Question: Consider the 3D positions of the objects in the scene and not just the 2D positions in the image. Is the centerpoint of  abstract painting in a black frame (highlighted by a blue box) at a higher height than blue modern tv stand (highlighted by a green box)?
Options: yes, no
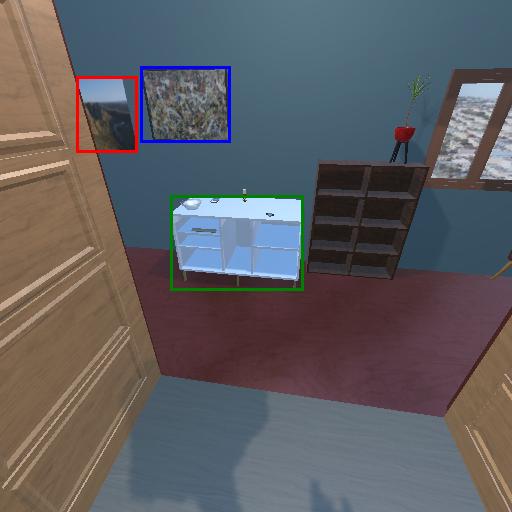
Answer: yes